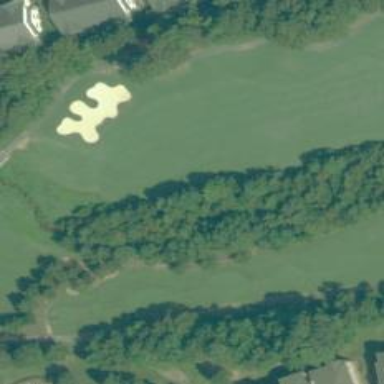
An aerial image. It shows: Golf hole.